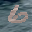
Label: 6